Question: : Turns out I had forgotten/overlooked the fact that I was using an older fork of S3BotoStorage from <URL> .
I am using <URL> in conjunction with a FileField to upload files to Amazon S3. Here's my field:
'''
downloadable_file = FileField(max_length=255, upload_to="widgets/filedownloads", verbose_name="file")
'''
In settings:
'''
DEFAULT_FILE_STORAGE = 'storages.backends.s3boto.S3BotoStorage'
'''
Everything works as far as the uploading/downloading goes.
, the files are getting stored in my bucket with an incorrect content-type. WhenI look at the metadata for the files in my AWS S3 console, the Content-Type of the file is showing up as "application%2Fpdf" instead of "application/pdf" which it should be.

In case you say it shouldn't matter, it does matter. Google Chrome's built-in pdf reader will hang on pdf's with an invalid content-type, and a client brought this to my attention.
<URL> If you're using chrome's built-in pdf reader I assume it hangs, like it does for me and the customer who reported this. If you're using a non-chrome browser, or the adobe plugin, or downloading the file to disk you'll probably be fine.
If I manually change the content-type metadata via the AWS console to 'application/pdf' (one of the standard choices it provides) then its fine.
I assume this is a bug with something internal with the way boto constructs the AWS policy document to upload the file, since I'm not doing anything outside of the standard usage here. However, I've stepped through boto code and can't find where it actually does the escaping.
Can someone either suggest a work around, or guide me to the offending code in boto so I can patch it and submit a pull request?
boto==2.9.5
django-storages==1.1.8
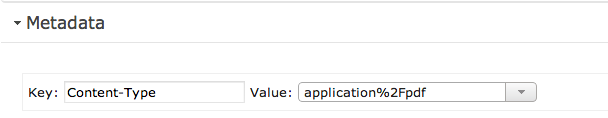
Answer: The problem was that I was using a forked/obsolete version of django storages which did not properly convert content-type headers to strings from unicode before sending them to boto, which converts unicode strings to ascii strings (as required for HTTP headers) by using urllib's 'quoteplus' escape mechanism. The problem was fixed by switching to the current version of django-storages.
For a more detailed analysis of the issue see: <URL>